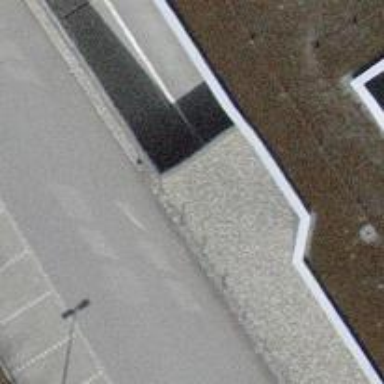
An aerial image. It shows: Parking entrance.